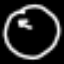
Label: clock